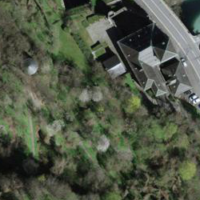
EUNIS habitat code: 41
Species observed at this site:
Allium ursinum
Phoenicurus ochruros
Motacilla cinerea
Chelidonium majus
Bubulcus ibis